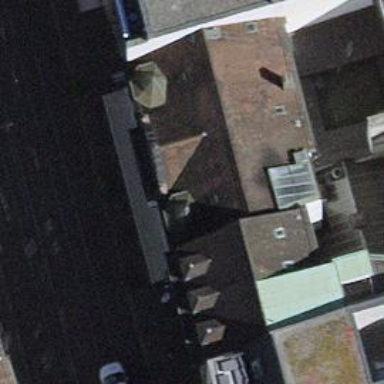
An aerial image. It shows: Restaurant.